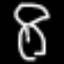
Label: hourglass